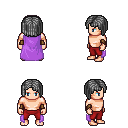
a pixel art fantasy rpg character, male body template, human, light skin, lavender cape, red pants, gray pageboy hairstyle, leather bracers, four views (front, back, left, right), 2x2 character sprite sheet, small pixel art, hard edges, no anti-aliasing